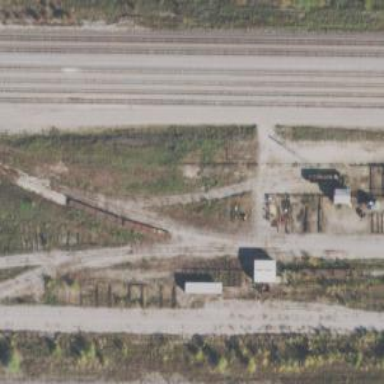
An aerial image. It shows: Railway spur service.